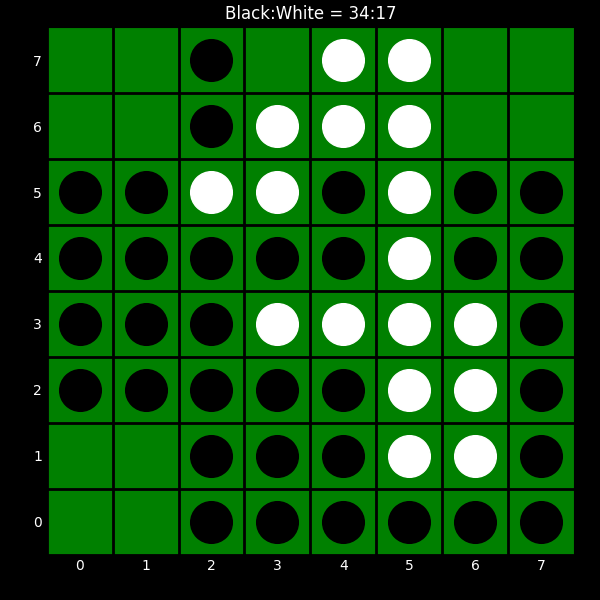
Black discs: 34
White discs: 17